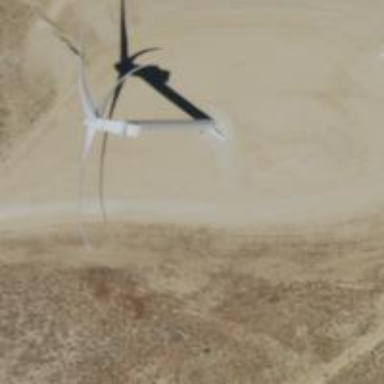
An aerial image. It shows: Wind generator with horizontal axis. The wind turbine is from Vestas.